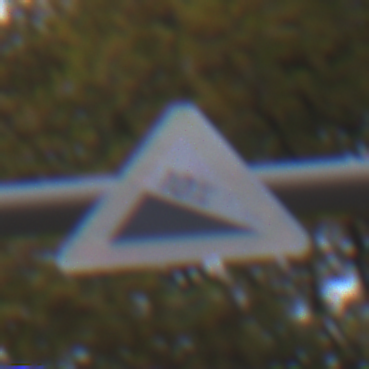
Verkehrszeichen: Gefaelle10
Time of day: MorningAfternoon
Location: Outdoor (Urban)
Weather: Overcast
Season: NotSpecified
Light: Natural